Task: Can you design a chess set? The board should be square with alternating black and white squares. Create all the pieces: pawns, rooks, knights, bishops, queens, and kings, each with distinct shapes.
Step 3325:
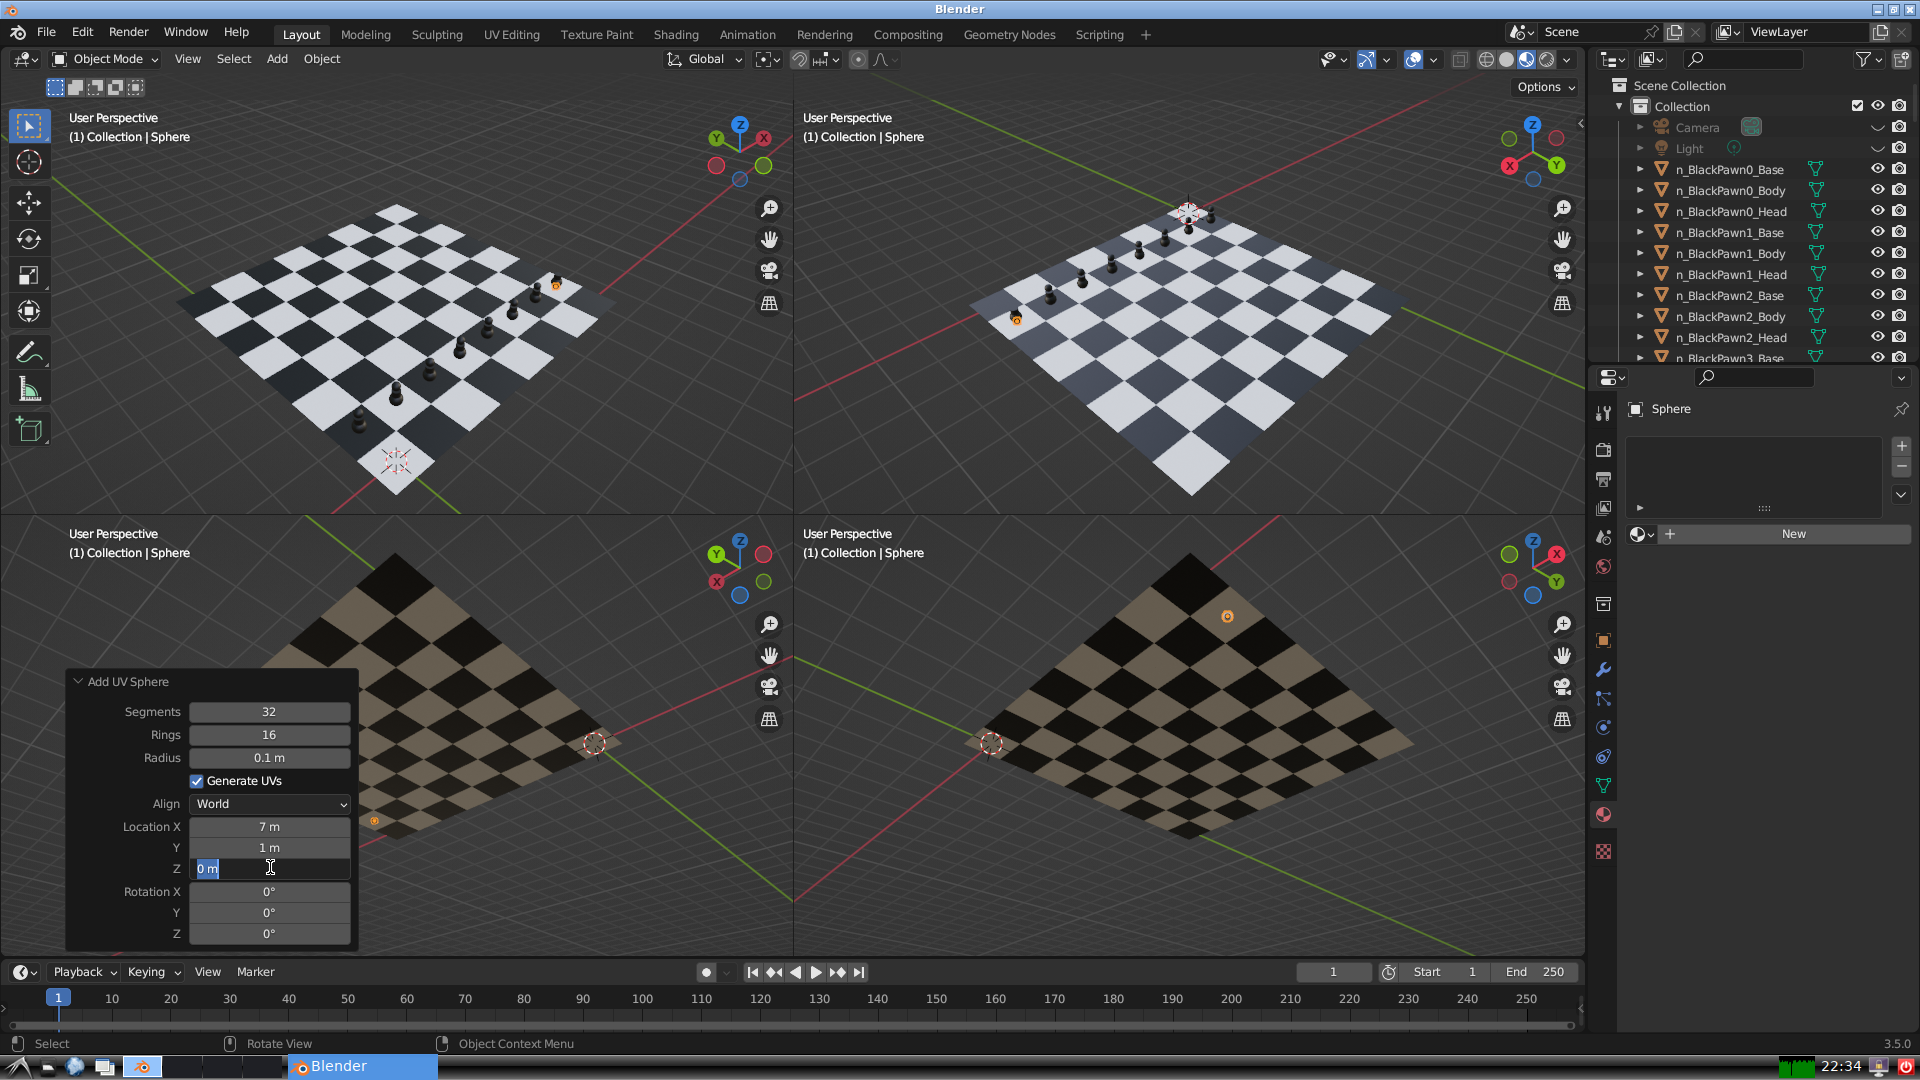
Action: input_text: 0.5